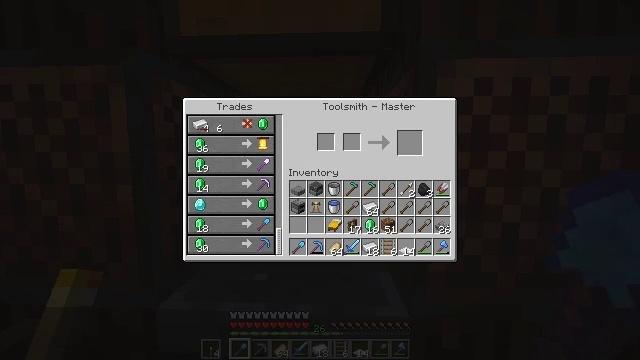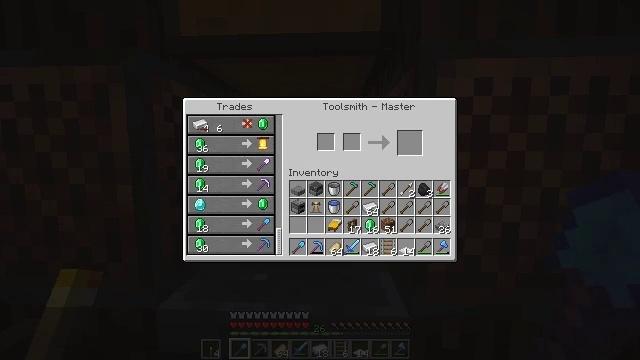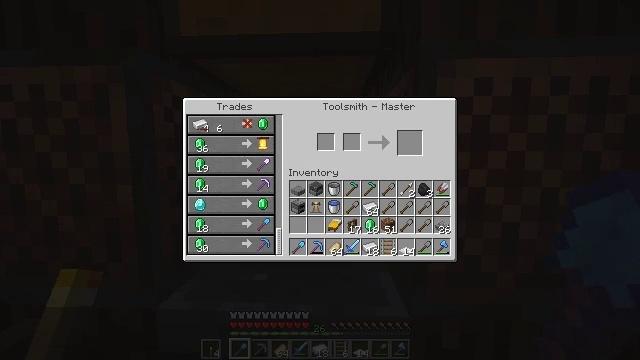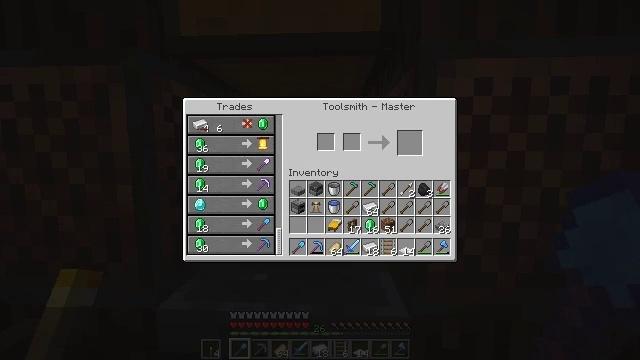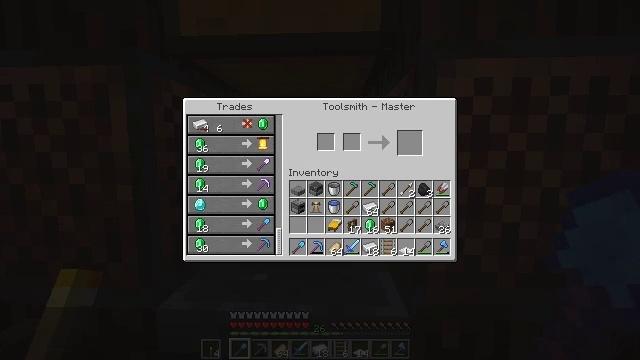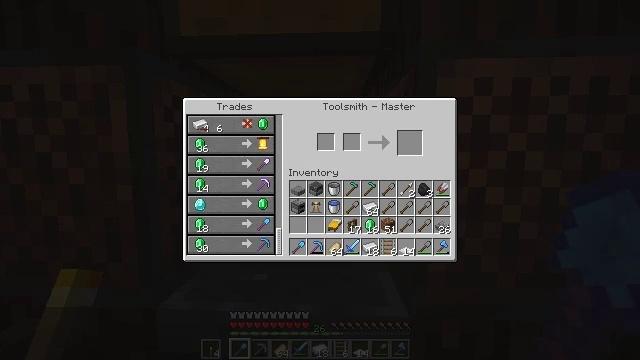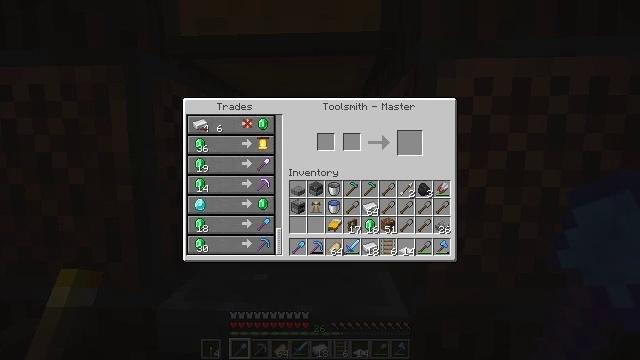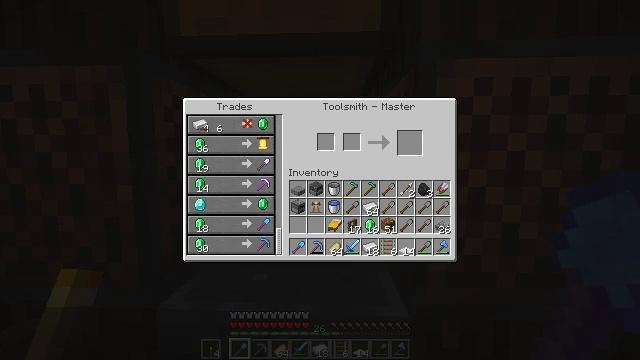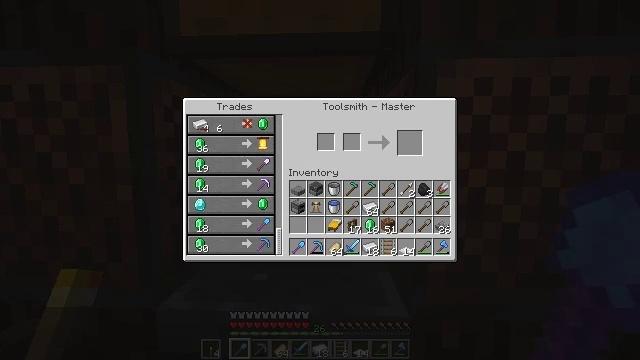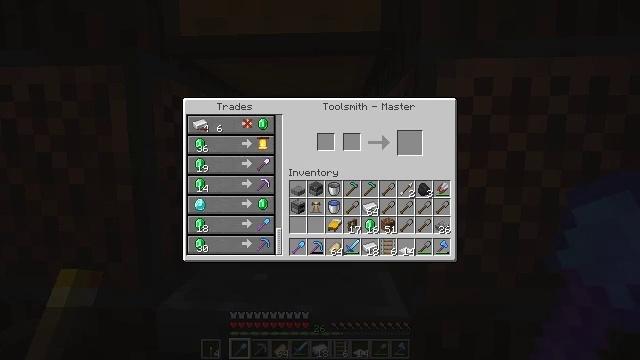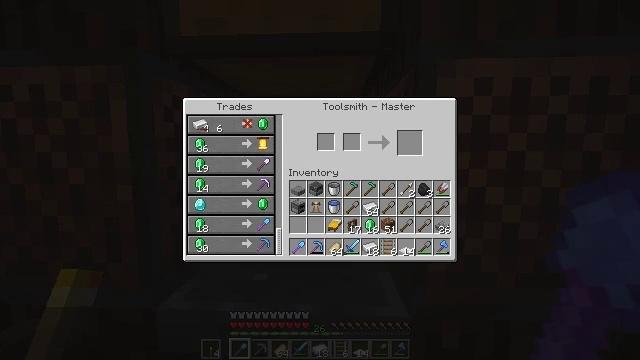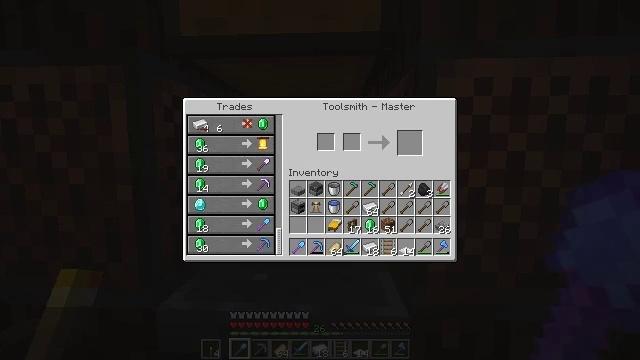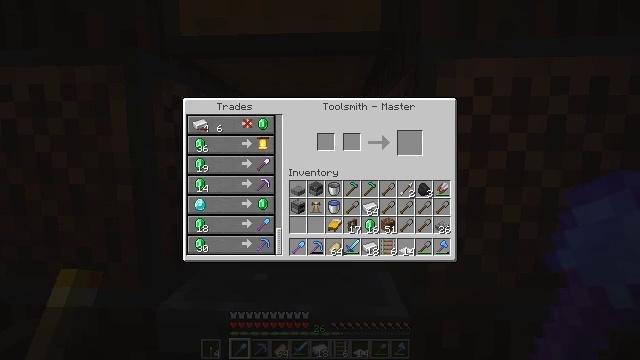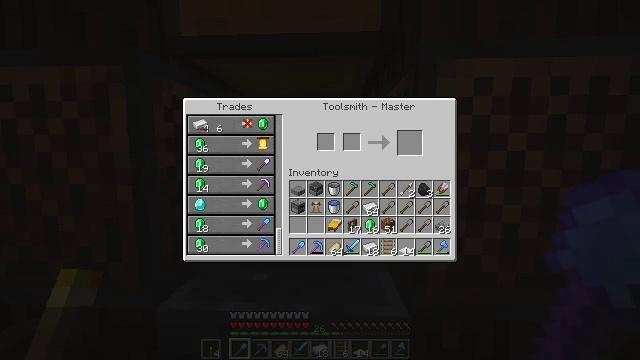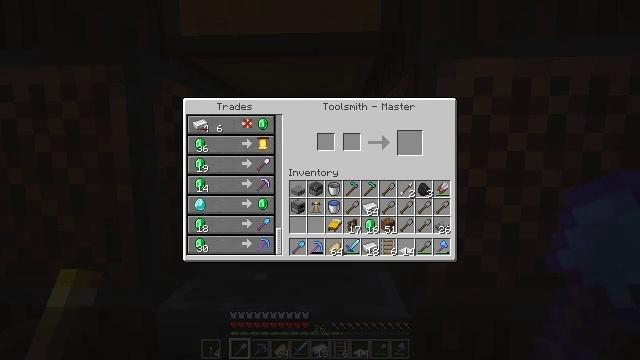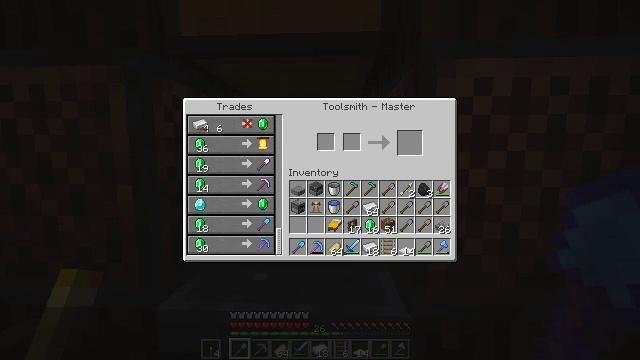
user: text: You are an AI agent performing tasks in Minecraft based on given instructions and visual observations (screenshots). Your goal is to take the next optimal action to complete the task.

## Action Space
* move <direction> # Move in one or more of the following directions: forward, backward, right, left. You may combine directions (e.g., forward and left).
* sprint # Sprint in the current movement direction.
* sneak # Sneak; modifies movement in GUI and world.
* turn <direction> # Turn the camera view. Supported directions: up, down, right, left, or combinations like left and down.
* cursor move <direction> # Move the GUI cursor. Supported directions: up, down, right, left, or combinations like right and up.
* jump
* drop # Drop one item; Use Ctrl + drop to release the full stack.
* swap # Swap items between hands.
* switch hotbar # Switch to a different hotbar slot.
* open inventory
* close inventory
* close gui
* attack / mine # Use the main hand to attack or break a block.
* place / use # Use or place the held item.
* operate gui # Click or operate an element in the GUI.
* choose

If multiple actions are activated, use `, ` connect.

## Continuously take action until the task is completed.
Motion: motion action
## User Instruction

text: Disassemble the brown bed.
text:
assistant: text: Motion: no_op
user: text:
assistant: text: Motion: no_op
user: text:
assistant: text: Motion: no_op
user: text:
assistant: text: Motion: no_op
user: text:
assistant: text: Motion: no_op
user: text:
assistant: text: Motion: no_op
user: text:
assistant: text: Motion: no_op
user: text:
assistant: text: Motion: no_op
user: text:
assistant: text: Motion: no_op
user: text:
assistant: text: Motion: no_op
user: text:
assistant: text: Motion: no_op
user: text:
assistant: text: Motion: no_op
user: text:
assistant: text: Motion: no_op
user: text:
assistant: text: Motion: no_op
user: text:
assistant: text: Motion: no_op
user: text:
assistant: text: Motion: no_op
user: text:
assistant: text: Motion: no_op
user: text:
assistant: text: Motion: no_op
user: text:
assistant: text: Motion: no_op
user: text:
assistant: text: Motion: no_op
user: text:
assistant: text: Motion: no_op
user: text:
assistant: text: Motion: no_op
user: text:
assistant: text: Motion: no_op
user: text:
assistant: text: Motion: cursor move left
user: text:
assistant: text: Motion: cursor move left and down
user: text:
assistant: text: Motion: cursor move left and down
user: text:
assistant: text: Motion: cursor move left
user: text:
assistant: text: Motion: move left
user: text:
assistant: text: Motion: move left
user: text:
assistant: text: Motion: move left